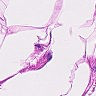
Metastatic tissue present: no